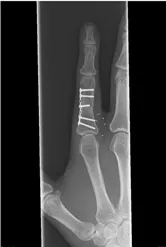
F
) X-ray image at 18 months after the replantation.
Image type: radiology (x_ray)